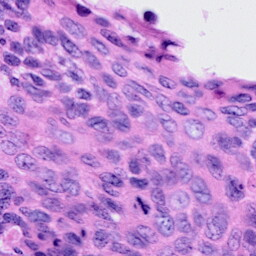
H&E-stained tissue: Cervix